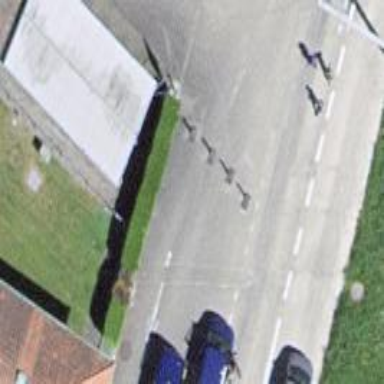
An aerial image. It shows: Group of garages.